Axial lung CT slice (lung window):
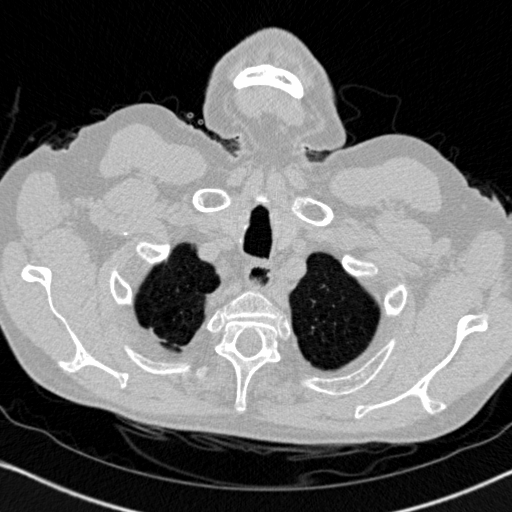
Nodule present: no